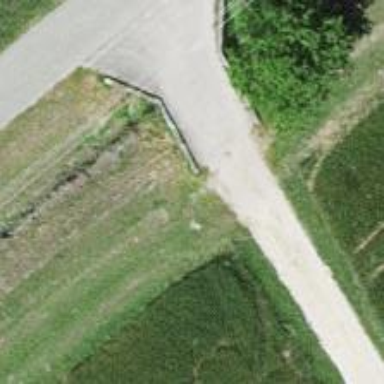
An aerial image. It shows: Track road with grade3 tracktype. The road has bridge.